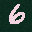
Label: 6